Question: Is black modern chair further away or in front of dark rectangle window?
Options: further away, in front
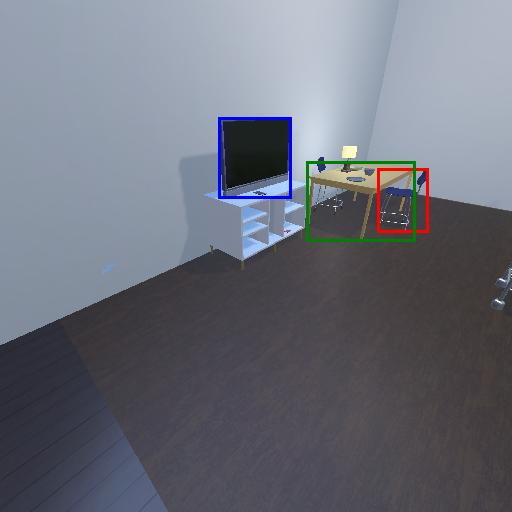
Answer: further away